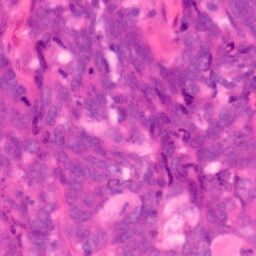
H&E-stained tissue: Colon